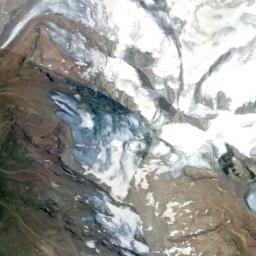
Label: snowberg